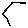
Label: hexagon